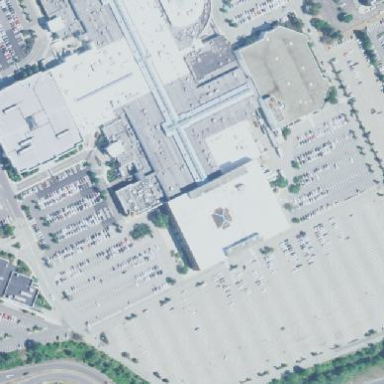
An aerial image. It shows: Department store.